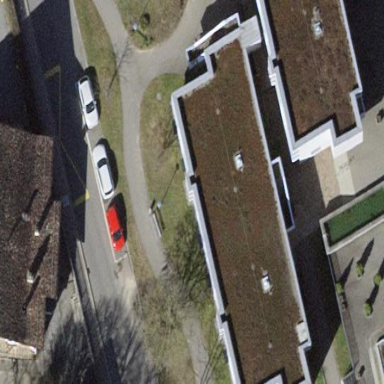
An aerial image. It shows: Building.